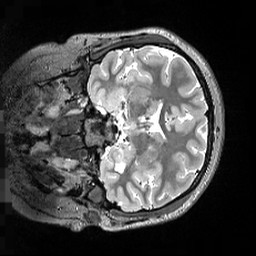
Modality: T2w
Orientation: coronal
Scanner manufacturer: siemens
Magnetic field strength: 3 T
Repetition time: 3.2 s
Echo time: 0.564 s